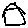
Label: house